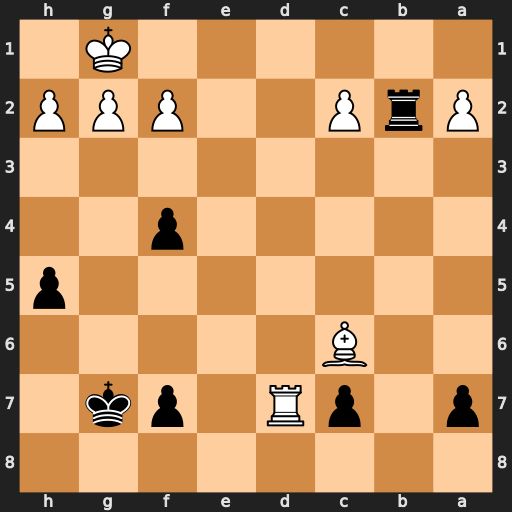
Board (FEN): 8/p1pR1pk1/2B5/7p/5p2/8/PrP2PPP/6K1
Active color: b
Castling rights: -
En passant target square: -
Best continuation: Rb1+ Rd1 Rxd1#